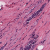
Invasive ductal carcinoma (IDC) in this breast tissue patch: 1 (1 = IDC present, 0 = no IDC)